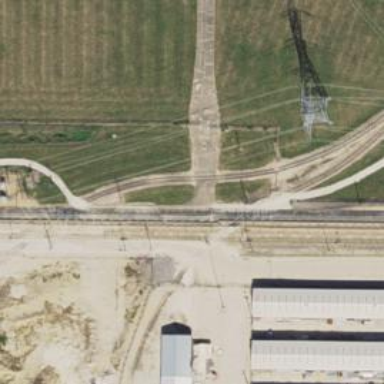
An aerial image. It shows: Level crossing along the railway.